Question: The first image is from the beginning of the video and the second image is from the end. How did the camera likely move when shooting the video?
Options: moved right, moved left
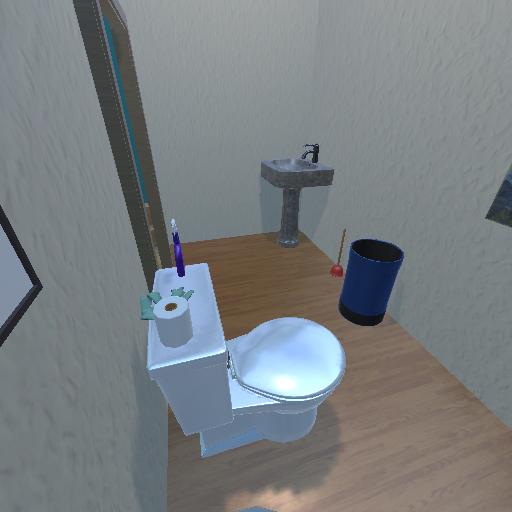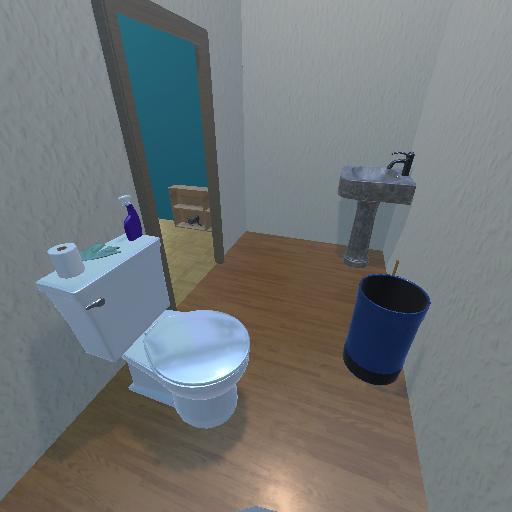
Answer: moved right